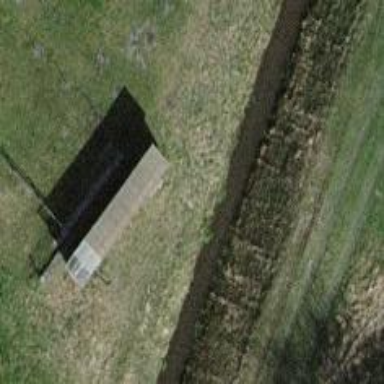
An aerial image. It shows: Retaining wall.